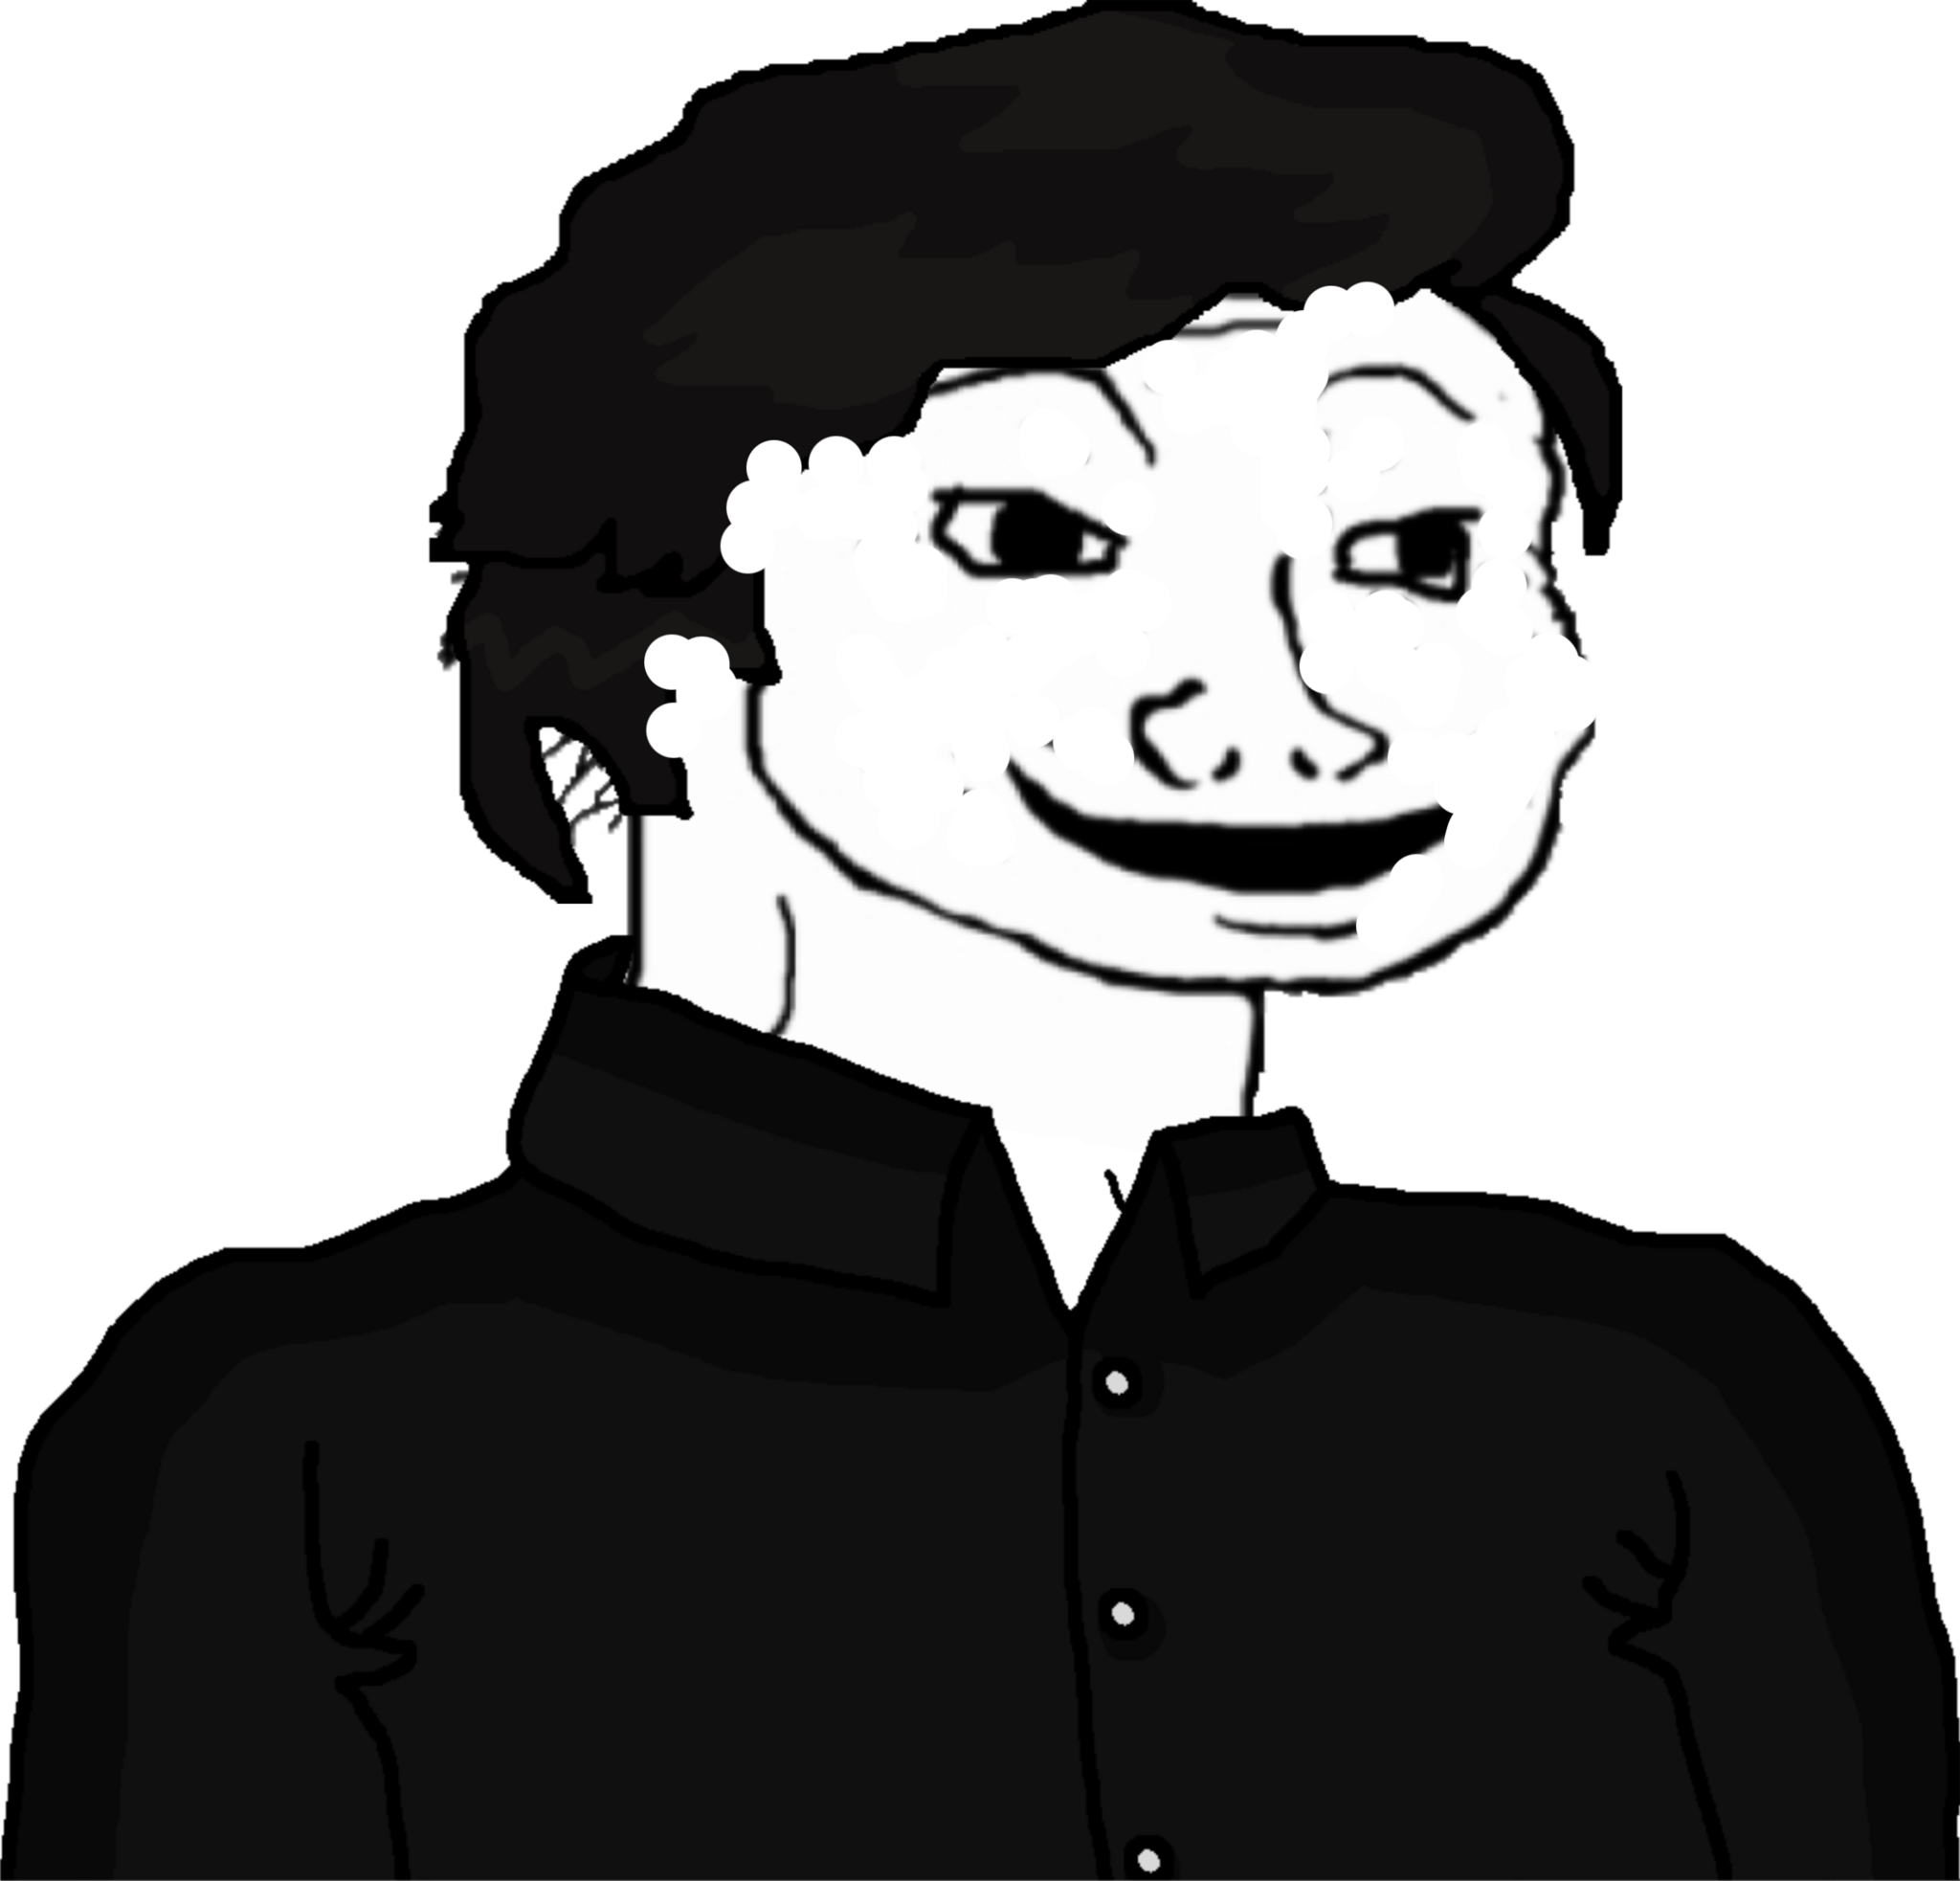
Label: 5_Brainlet